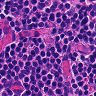
Metastatic tissue present: no